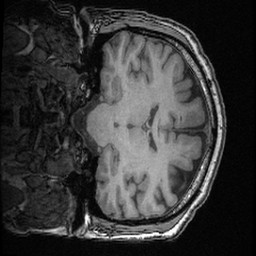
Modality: T1w
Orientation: coronal
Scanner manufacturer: ge
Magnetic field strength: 3 T
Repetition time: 0.008572 s
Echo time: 0.003384 s